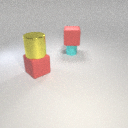
small cyan rubber cylinder behind large red rubber cube